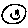
Label: smiley face